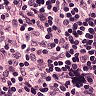
Metastatic tissue present: no